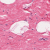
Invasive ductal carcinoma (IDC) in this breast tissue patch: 0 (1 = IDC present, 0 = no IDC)